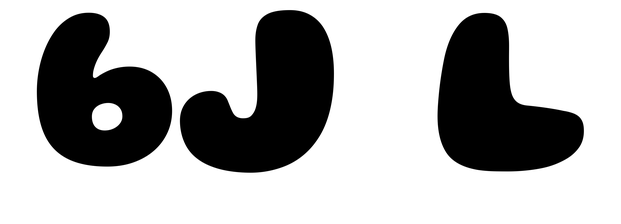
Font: Gluten_ExtraBold